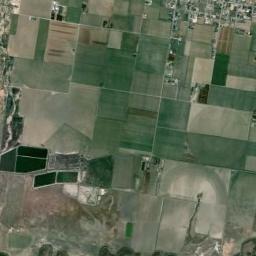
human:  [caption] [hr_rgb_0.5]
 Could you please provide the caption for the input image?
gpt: There are some deep green and light green rectangular farmland .

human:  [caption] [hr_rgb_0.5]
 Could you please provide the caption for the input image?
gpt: Many green and ochre mixed-sized rectangular farm fields .

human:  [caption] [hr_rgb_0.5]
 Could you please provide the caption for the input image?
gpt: Some rectangular farmlands of different colors and other shapes of farmlands are on the ground and a residential area is next to the farmlands .

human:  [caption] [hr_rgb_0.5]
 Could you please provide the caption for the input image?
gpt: There are many rectangular farmlands of different sizes and shades .

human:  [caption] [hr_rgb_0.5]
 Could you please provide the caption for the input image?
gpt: There are some green rectangular farmlands distributed irregularly .